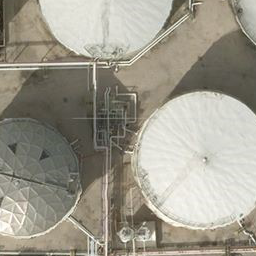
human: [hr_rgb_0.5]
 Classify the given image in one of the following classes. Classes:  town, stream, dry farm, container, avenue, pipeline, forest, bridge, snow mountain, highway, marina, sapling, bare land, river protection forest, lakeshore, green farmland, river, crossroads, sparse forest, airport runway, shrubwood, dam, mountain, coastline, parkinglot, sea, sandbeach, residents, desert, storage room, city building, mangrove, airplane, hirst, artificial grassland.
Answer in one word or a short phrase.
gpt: storage room